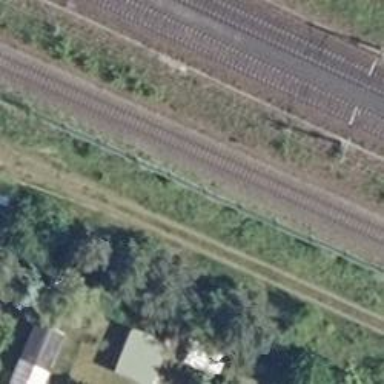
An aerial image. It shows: Railway milestone.